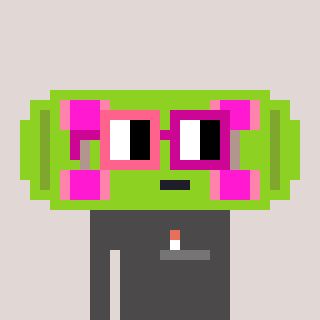
a pixel art character with square pink and red glasses, a skateboard-shaped head and a grayscale-colored body on a warm background